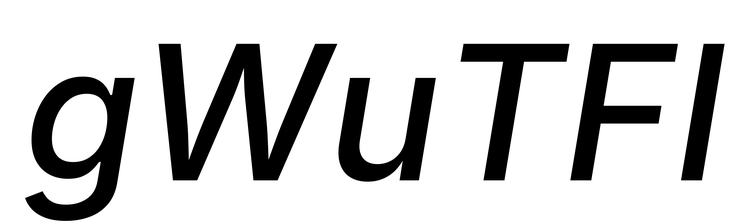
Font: Inter-Italic_Medium_Italic